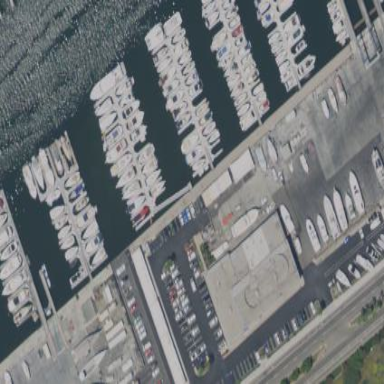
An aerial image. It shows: Boat storage facility.